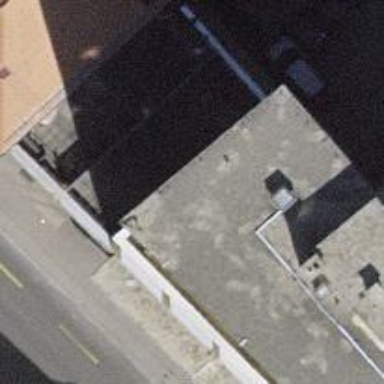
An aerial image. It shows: Restaurant.